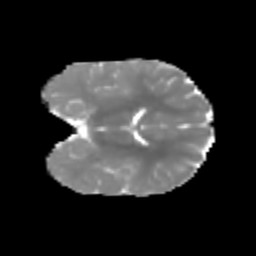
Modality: MD
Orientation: coronal
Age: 6
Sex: female
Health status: healthy